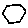
Label: hexagon